Breast ultrasound image
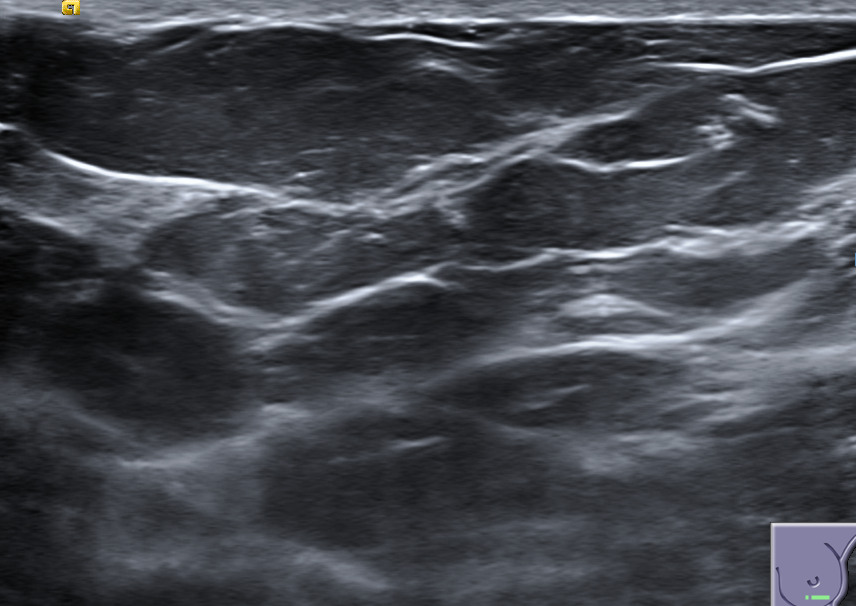
Diagnosis: normal